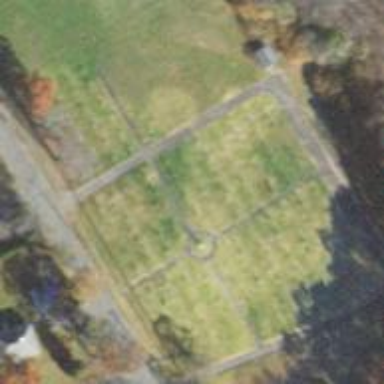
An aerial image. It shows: Private cemetery with landuse designation.